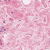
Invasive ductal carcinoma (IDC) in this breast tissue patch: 0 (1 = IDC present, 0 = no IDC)